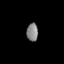
Tissue: lung
Cell type: Endothelial cells
Senescence score: 0.6914
Nuclear area (px): 202
Mean DAPI intensity: 130.297